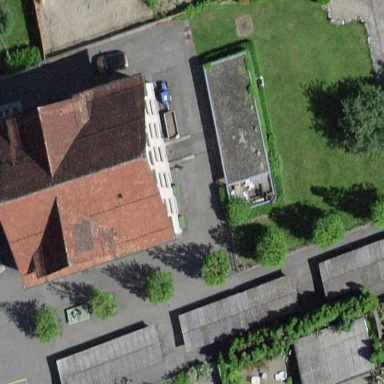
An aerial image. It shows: School.